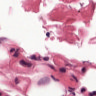
Metastatic tissue present: no